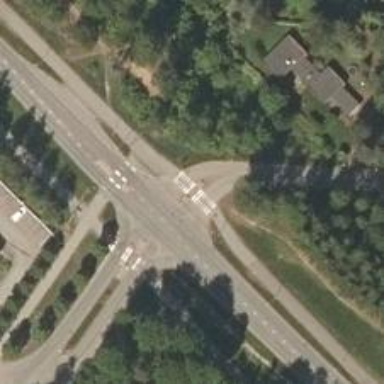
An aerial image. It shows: Zebra crossing with road island.